Field crop: tomato
Growth stage: 1
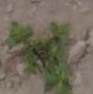
Species: portulaca